Question: I want a specific product to be free when added to the cart along with another product from a chosen category.
I've added the conditions below, but in actions I cant find an option to apply the 100% discount to a specific SKU, only products in a specific category or attribute set.
Does anyone know how I can do this? Thank you
-
> If a product in the cart is from category 3, then discount product with
SKU 'blah' by 100%
-
'''
If ALL of these conditions are TRUE :
If an item is FOUND in the cart with ALL of these conditions true:
Category is 3
'''
-

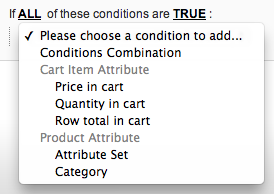
Answer: First of all you have to be sure that the SKU attribute can be used for the Promo rules creation. To do this, go to Catalogue/Attributes/Manage Attributes

and edit the "SKU" attribute, setting the "" attribute to

Then you can create such rules in the "Shopping Cart" price rules, with this conditions:

Where "42" is you category with id: 3
And the following actions:

Where "Francis-orange" is you product with sku "blah".
In this way you will see the subtotal applying the 100% discount for the "blah" (Francis-orange) product.

Hope this helps!